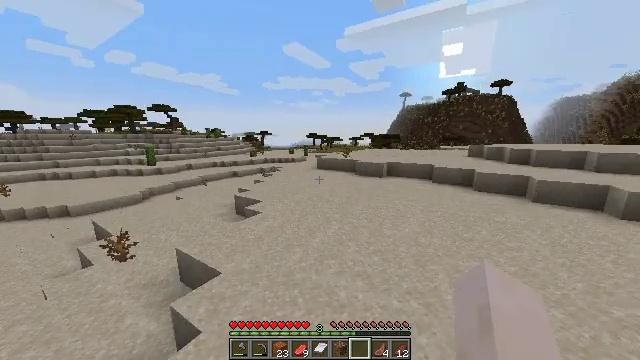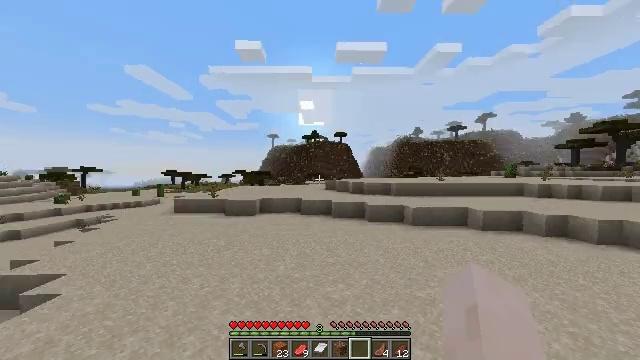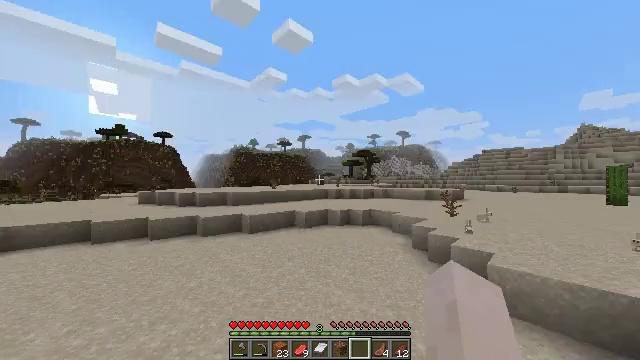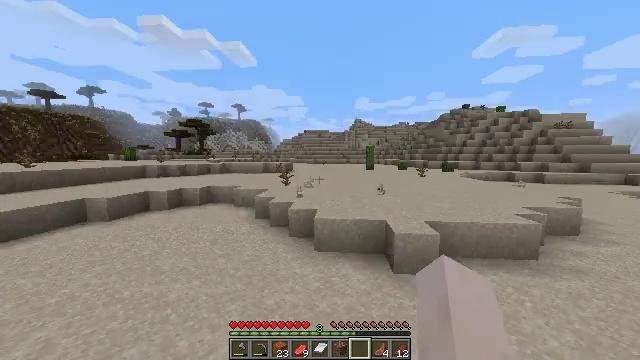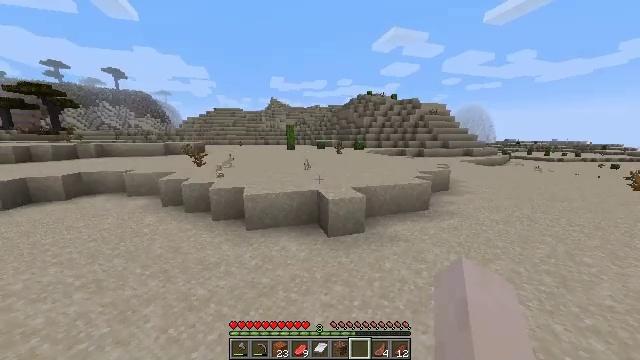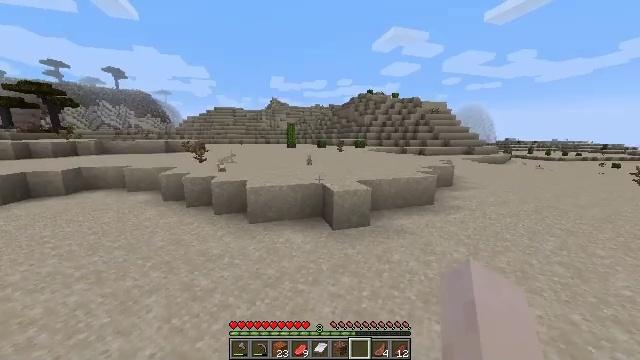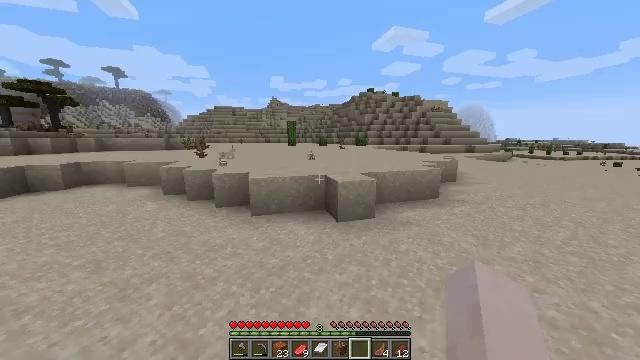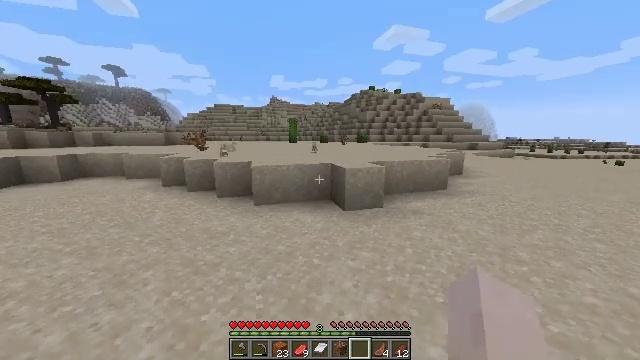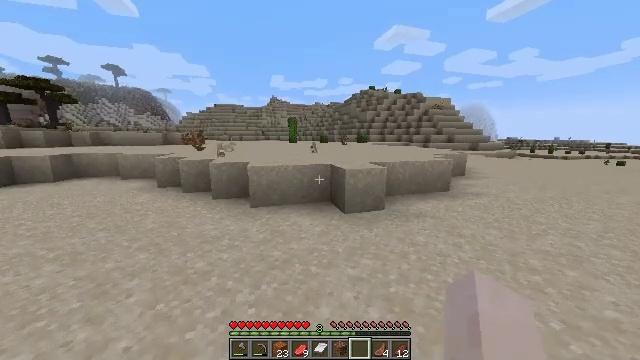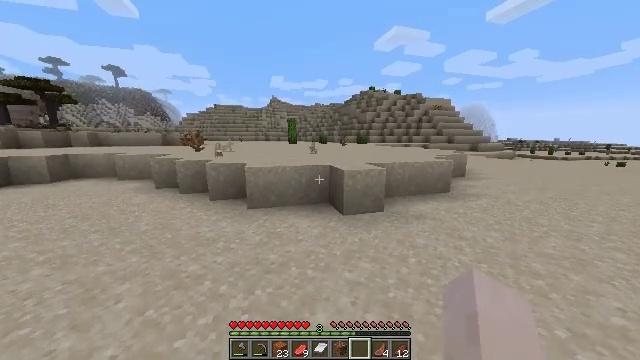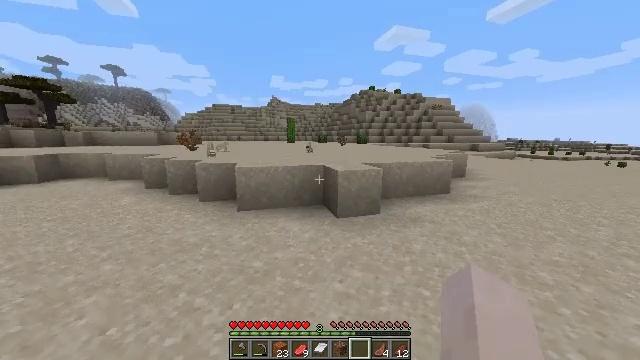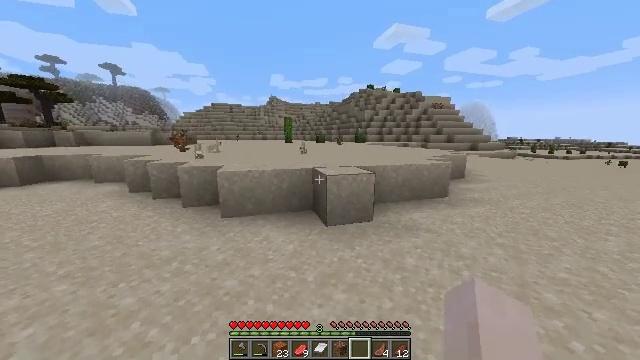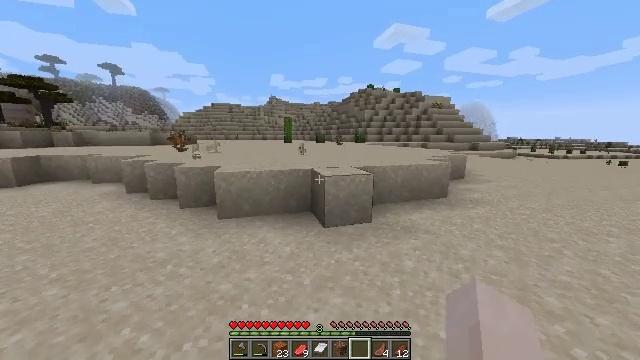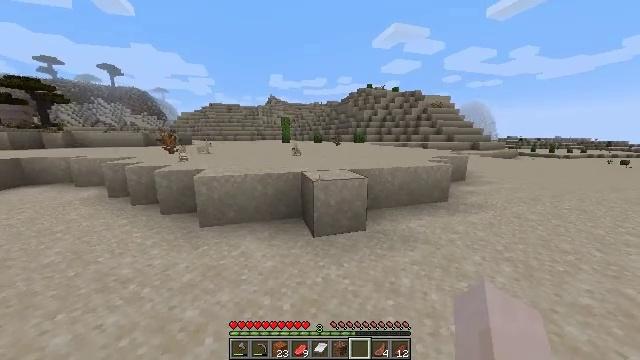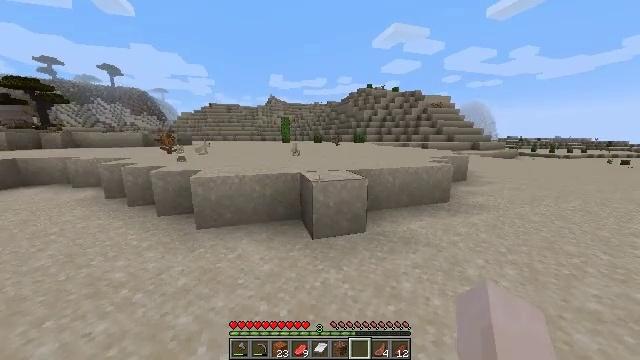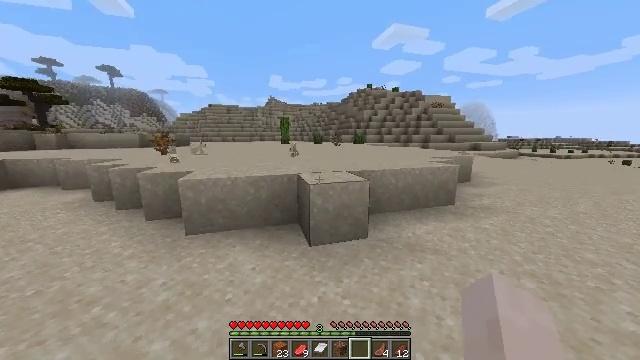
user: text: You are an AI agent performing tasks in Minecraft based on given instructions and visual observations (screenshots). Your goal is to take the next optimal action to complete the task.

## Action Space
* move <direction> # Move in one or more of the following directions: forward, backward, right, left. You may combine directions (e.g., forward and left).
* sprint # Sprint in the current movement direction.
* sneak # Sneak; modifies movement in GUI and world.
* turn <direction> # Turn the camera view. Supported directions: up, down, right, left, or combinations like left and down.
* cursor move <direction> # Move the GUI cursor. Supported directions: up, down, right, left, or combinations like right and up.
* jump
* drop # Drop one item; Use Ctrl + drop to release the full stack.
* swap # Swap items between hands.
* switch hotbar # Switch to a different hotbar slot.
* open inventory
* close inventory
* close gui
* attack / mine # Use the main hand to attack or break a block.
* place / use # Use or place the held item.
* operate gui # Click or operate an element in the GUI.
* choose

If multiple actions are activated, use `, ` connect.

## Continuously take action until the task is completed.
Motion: motion action
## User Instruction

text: Harvest the dead bush.
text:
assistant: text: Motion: move forward and move right, sprint, turn right and up, jump
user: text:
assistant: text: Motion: move forward and move right, sprint, turn right and up, jump
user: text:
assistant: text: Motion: move forward and move right, sprint, turn right and down, jump
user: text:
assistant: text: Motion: move forward and move right, sprint, turn right and down, jump
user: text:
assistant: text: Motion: move forward and move right, sprint
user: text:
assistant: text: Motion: move forward and move right, sprint
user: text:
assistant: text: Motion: move forward and move right, sprint
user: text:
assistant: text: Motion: move forward and move right, sprint
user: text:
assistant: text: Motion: move forward and move right, sprint
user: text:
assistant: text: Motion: move forward and move right, sprint
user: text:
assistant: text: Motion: move forward and move right, sprint
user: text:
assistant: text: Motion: move forward and move right, sprint
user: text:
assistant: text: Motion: move forward, sprint
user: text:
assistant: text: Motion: move forward, sprint
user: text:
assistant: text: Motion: move forward, sprint
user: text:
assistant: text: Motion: move forward, sprint
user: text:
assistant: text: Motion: move forward, sprint
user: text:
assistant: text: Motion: move forward, sprint
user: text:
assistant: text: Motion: move forward, sprint
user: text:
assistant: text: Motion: move forward, sprint
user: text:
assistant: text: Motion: move forward, sprint
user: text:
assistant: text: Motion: move forward, sprint
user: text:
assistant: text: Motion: move forward, sprint, jump
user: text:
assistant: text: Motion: move forward, sprint, jump
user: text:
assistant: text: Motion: move forward, sprint, jump
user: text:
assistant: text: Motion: move forward, sprint, jump
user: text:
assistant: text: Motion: move forward, sprint, jump
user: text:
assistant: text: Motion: move forward, sprint, jump
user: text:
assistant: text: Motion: move forward, sprint, jump
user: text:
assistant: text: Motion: move forward, sprint, jump